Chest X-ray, AP view. Patient: 36 years old, sex F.
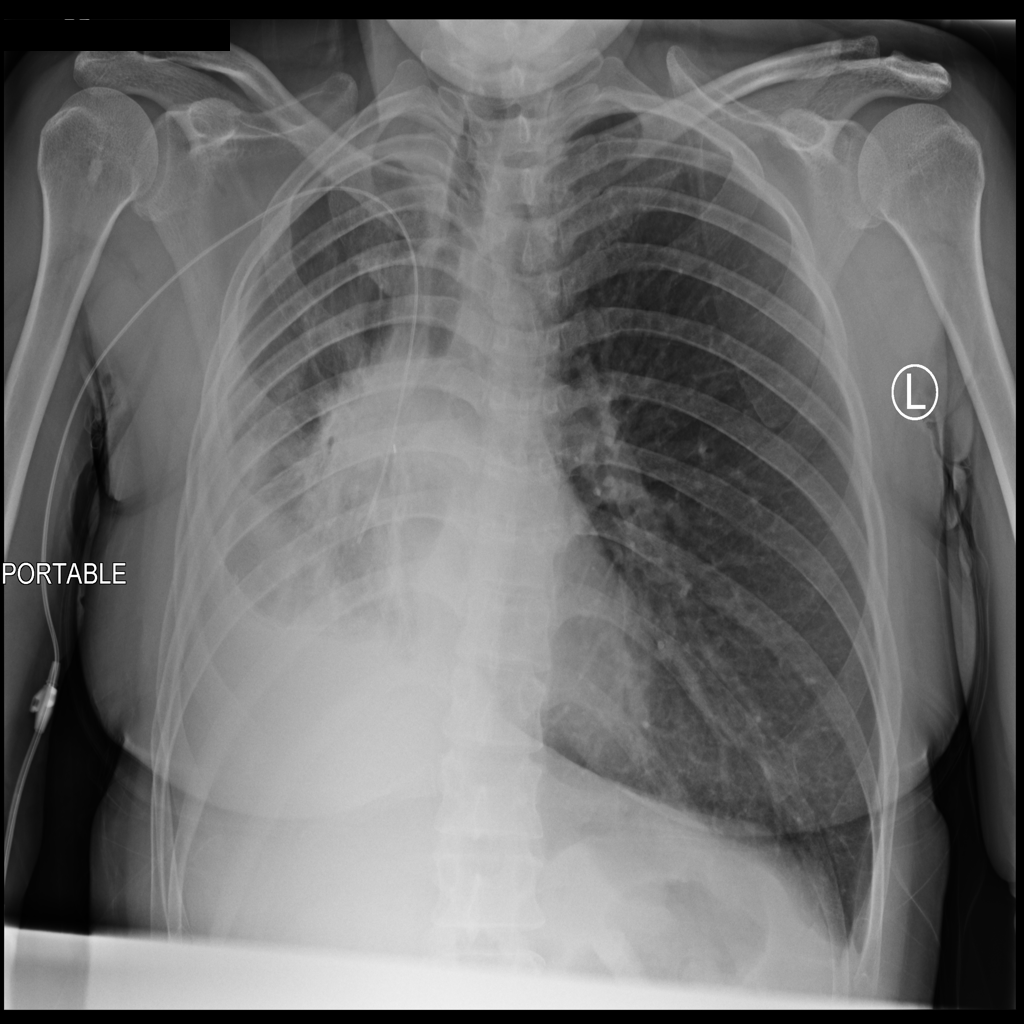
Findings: Effusion, Pleural_Thickening